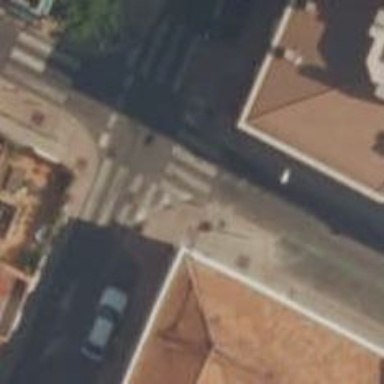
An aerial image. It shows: Uncontrolled zebra crossing on the road.